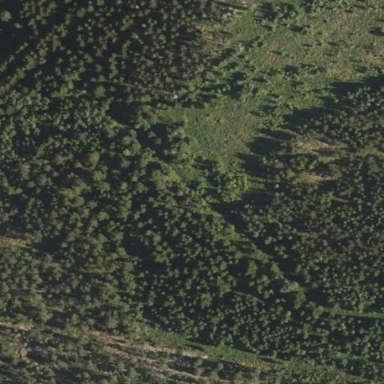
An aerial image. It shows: Clearcut area with scrub vegetation.